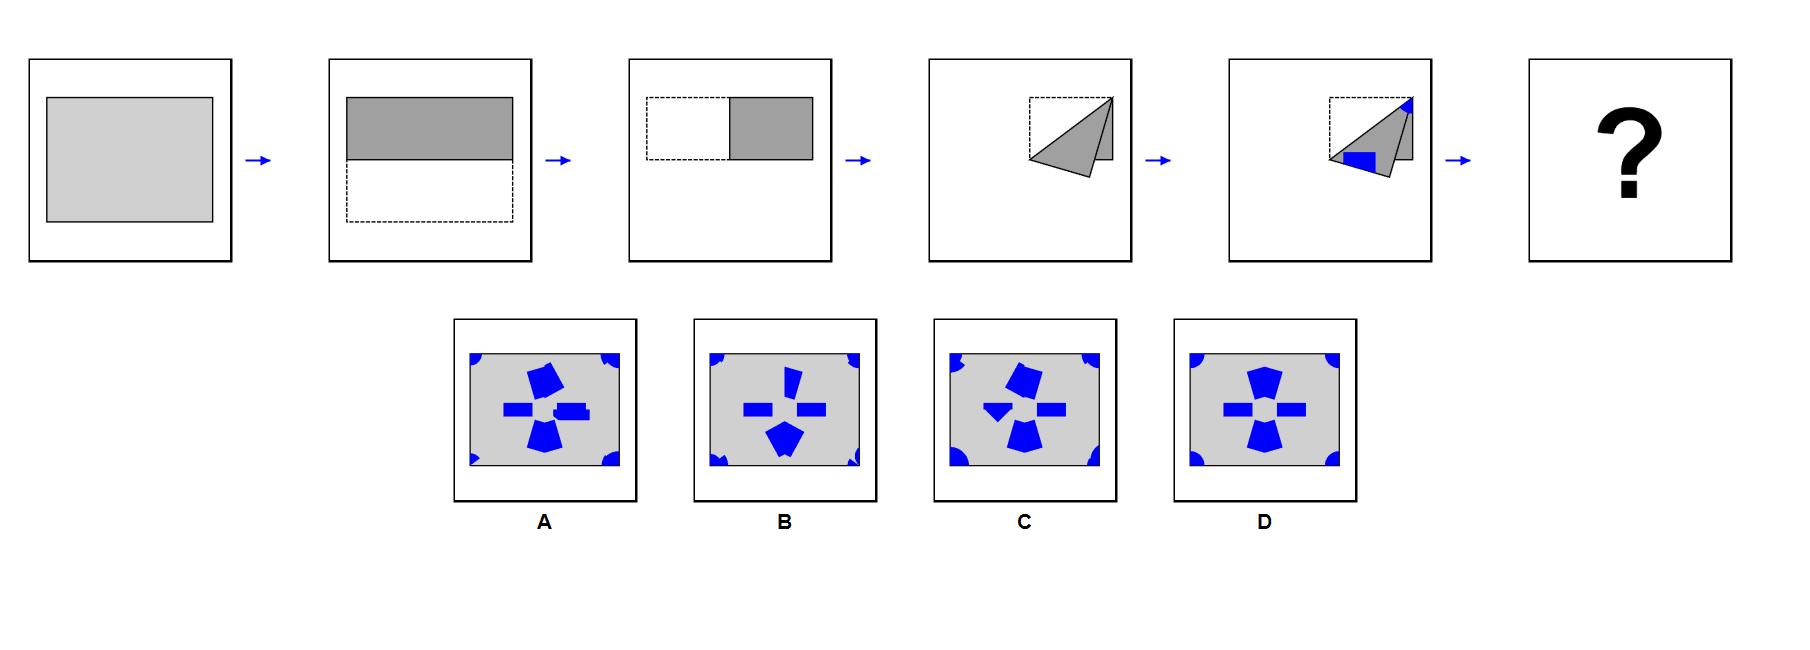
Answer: D